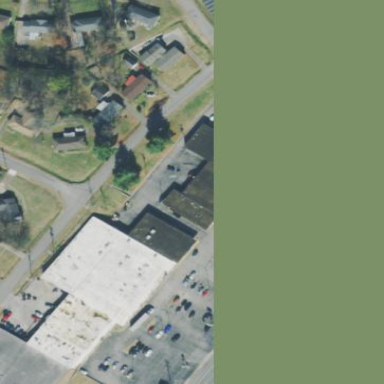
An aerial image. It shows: Commercial building.